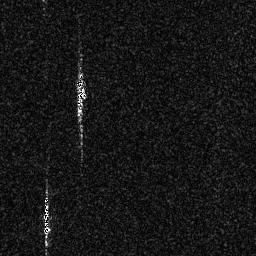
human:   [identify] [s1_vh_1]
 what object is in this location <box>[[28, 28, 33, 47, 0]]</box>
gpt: <ref>1 medium ship at the center</ref>